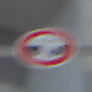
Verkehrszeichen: VerbotUnterschreitenMindestabstand
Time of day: MorningAfternoon
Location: Outdoor (Urban)
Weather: PartlyCloudy
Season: NotSpecified
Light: Natural